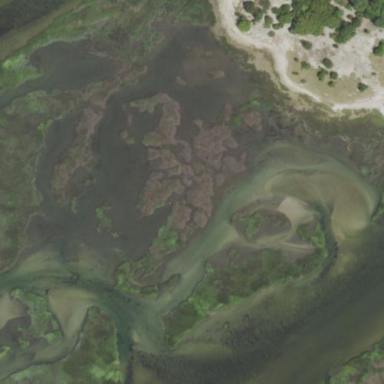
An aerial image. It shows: Wetland area consisting of tidal wet meadow.